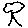
Label: tree